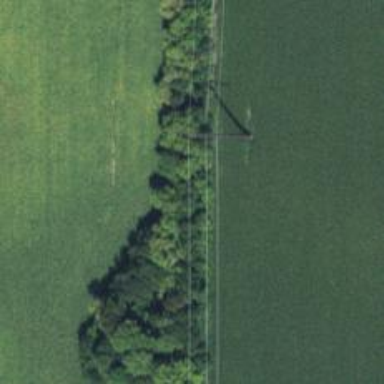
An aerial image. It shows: Row of trees in natural setting.